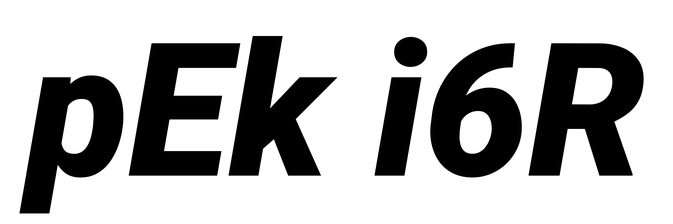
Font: Roboto-Italic_Black_Italic